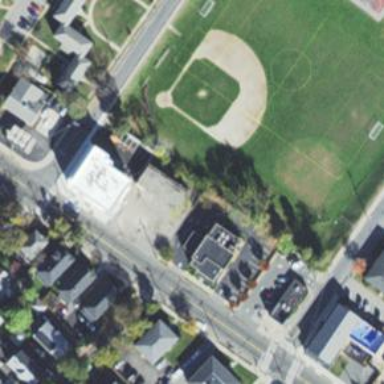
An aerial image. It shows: Baseball pitch for leisure land activities.